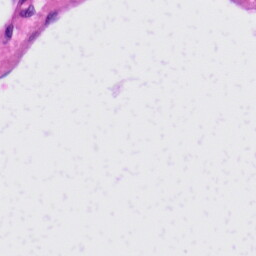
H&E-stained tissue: Liver